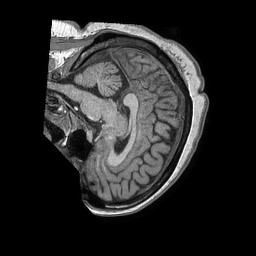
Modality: T1w
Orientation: sagittal
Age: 36
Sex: female
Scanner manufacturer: philips
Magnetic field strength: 1.5 T
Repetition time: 0.007736 s
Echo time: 0.003526 s